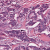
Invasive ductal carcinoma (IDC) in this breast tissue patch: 1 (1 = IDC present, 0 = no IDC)